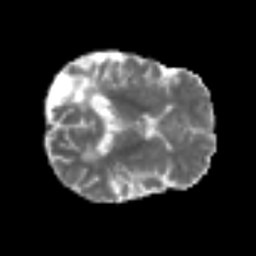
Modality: MD
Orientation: axial
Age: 74
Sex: male
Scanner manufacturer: siemens
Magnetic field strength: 3 T
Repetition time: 6.1 s
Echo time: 0.101 s